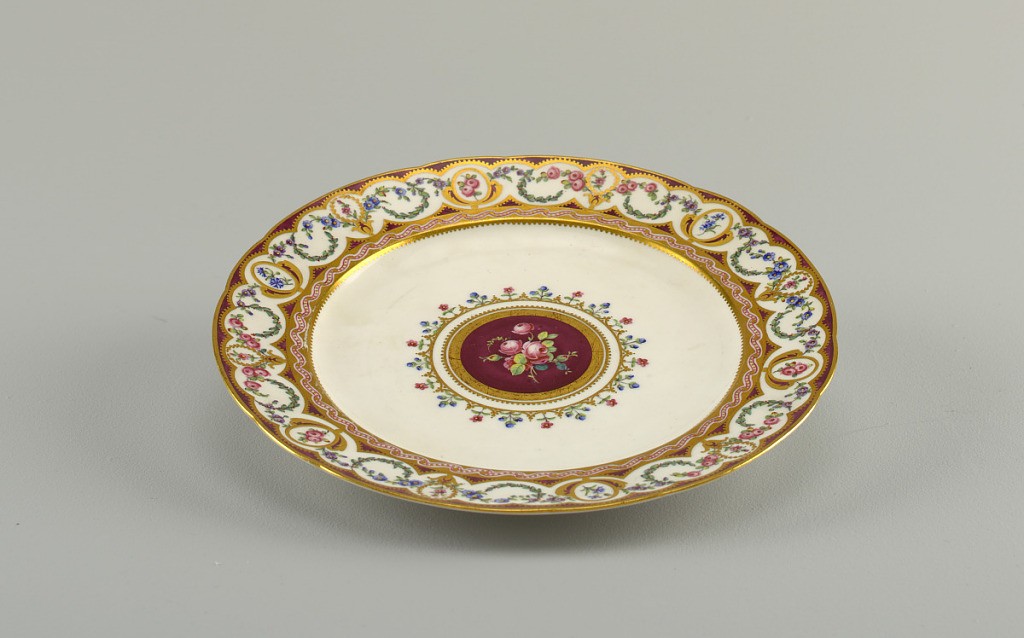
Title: Plate, from the "Eden" Service (One of Sixteen)
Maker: Sèvres Porcelain Manufactory, French, established 1756
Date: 1787
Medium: soft paste porcelain, vitreous enamel, gold
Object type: plate
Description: Circular molded plate with broad rim painted in purple ground with continuous enameled and gilded floral swags in blue, pink, and green, with gilded scallops. Center with floral border, gilded edge, and central spray ofroses against purple ground.